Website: walmart
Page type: billing-address
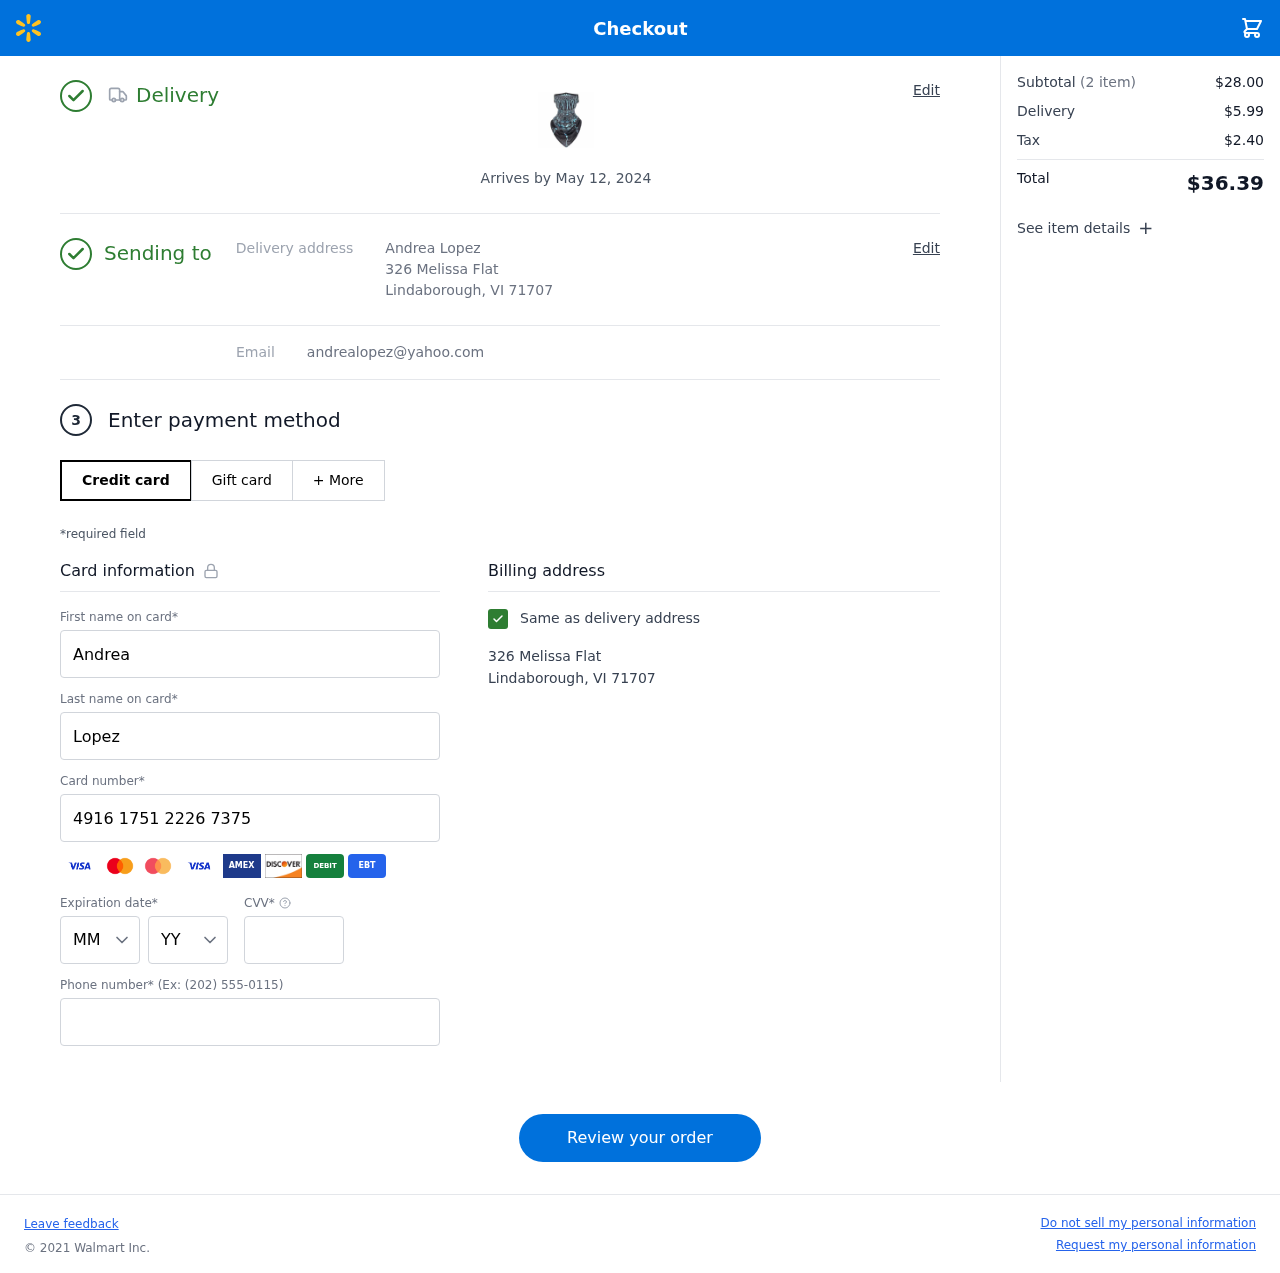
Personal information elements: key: PII_CARD_CVV
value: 464
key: PII_CARD_EXPIRY_MONTH
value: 04
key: PII_CARD_EXPIRY_YEAR
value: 26
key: PII_CARD_NUMBER
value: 4916 1751 2226 7375
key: PII_EMAIL
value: andrealopez@yahoo.com
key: PII_FIRSTNAME
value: Andrea
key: PII_FULLNAME
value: Andrea Lopez
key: PII_LASTNAME
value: Lopez
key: PII_PHONE
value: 9725454702
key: PII_STREET
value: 326 Melissa Flat
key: PII_CITY_STATE_ZIP
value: Lindaborough, VI 71707
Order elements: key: ORDER_DELIVERY_DATE
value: Arrives by May 12, 2024
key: ORDER_NUM_ITEMS
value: (2 item)
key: ORDER_SUBTOTAL
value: $28.00
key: ORDER_SHIPPING_COST
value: $5.99
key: ORDER_TAX
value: $2.40
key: ORDER_TOTAL
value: $36.39